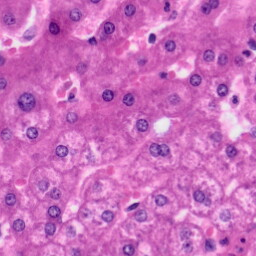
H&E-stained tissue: Liver